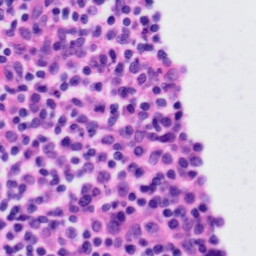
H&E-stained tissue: Tonsil